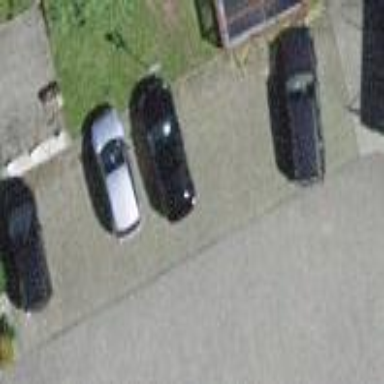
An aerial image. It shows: Parking area with asphalt surface.